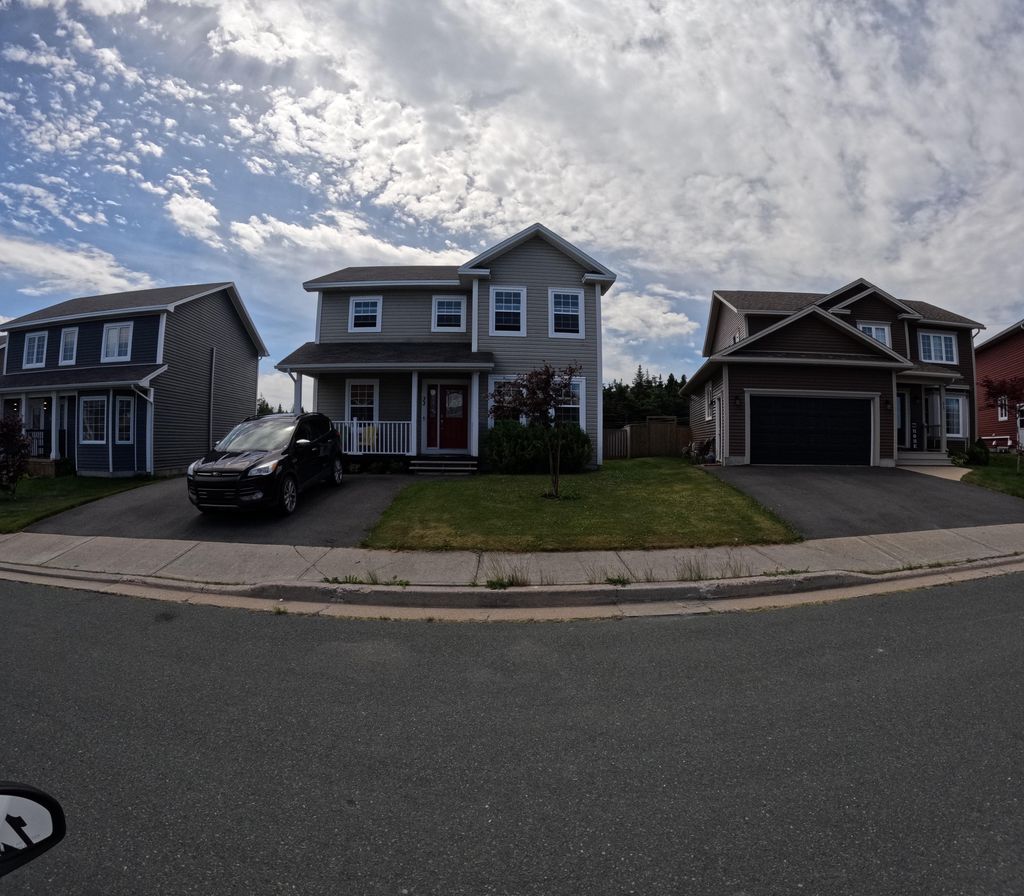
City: st_johns